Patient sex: M
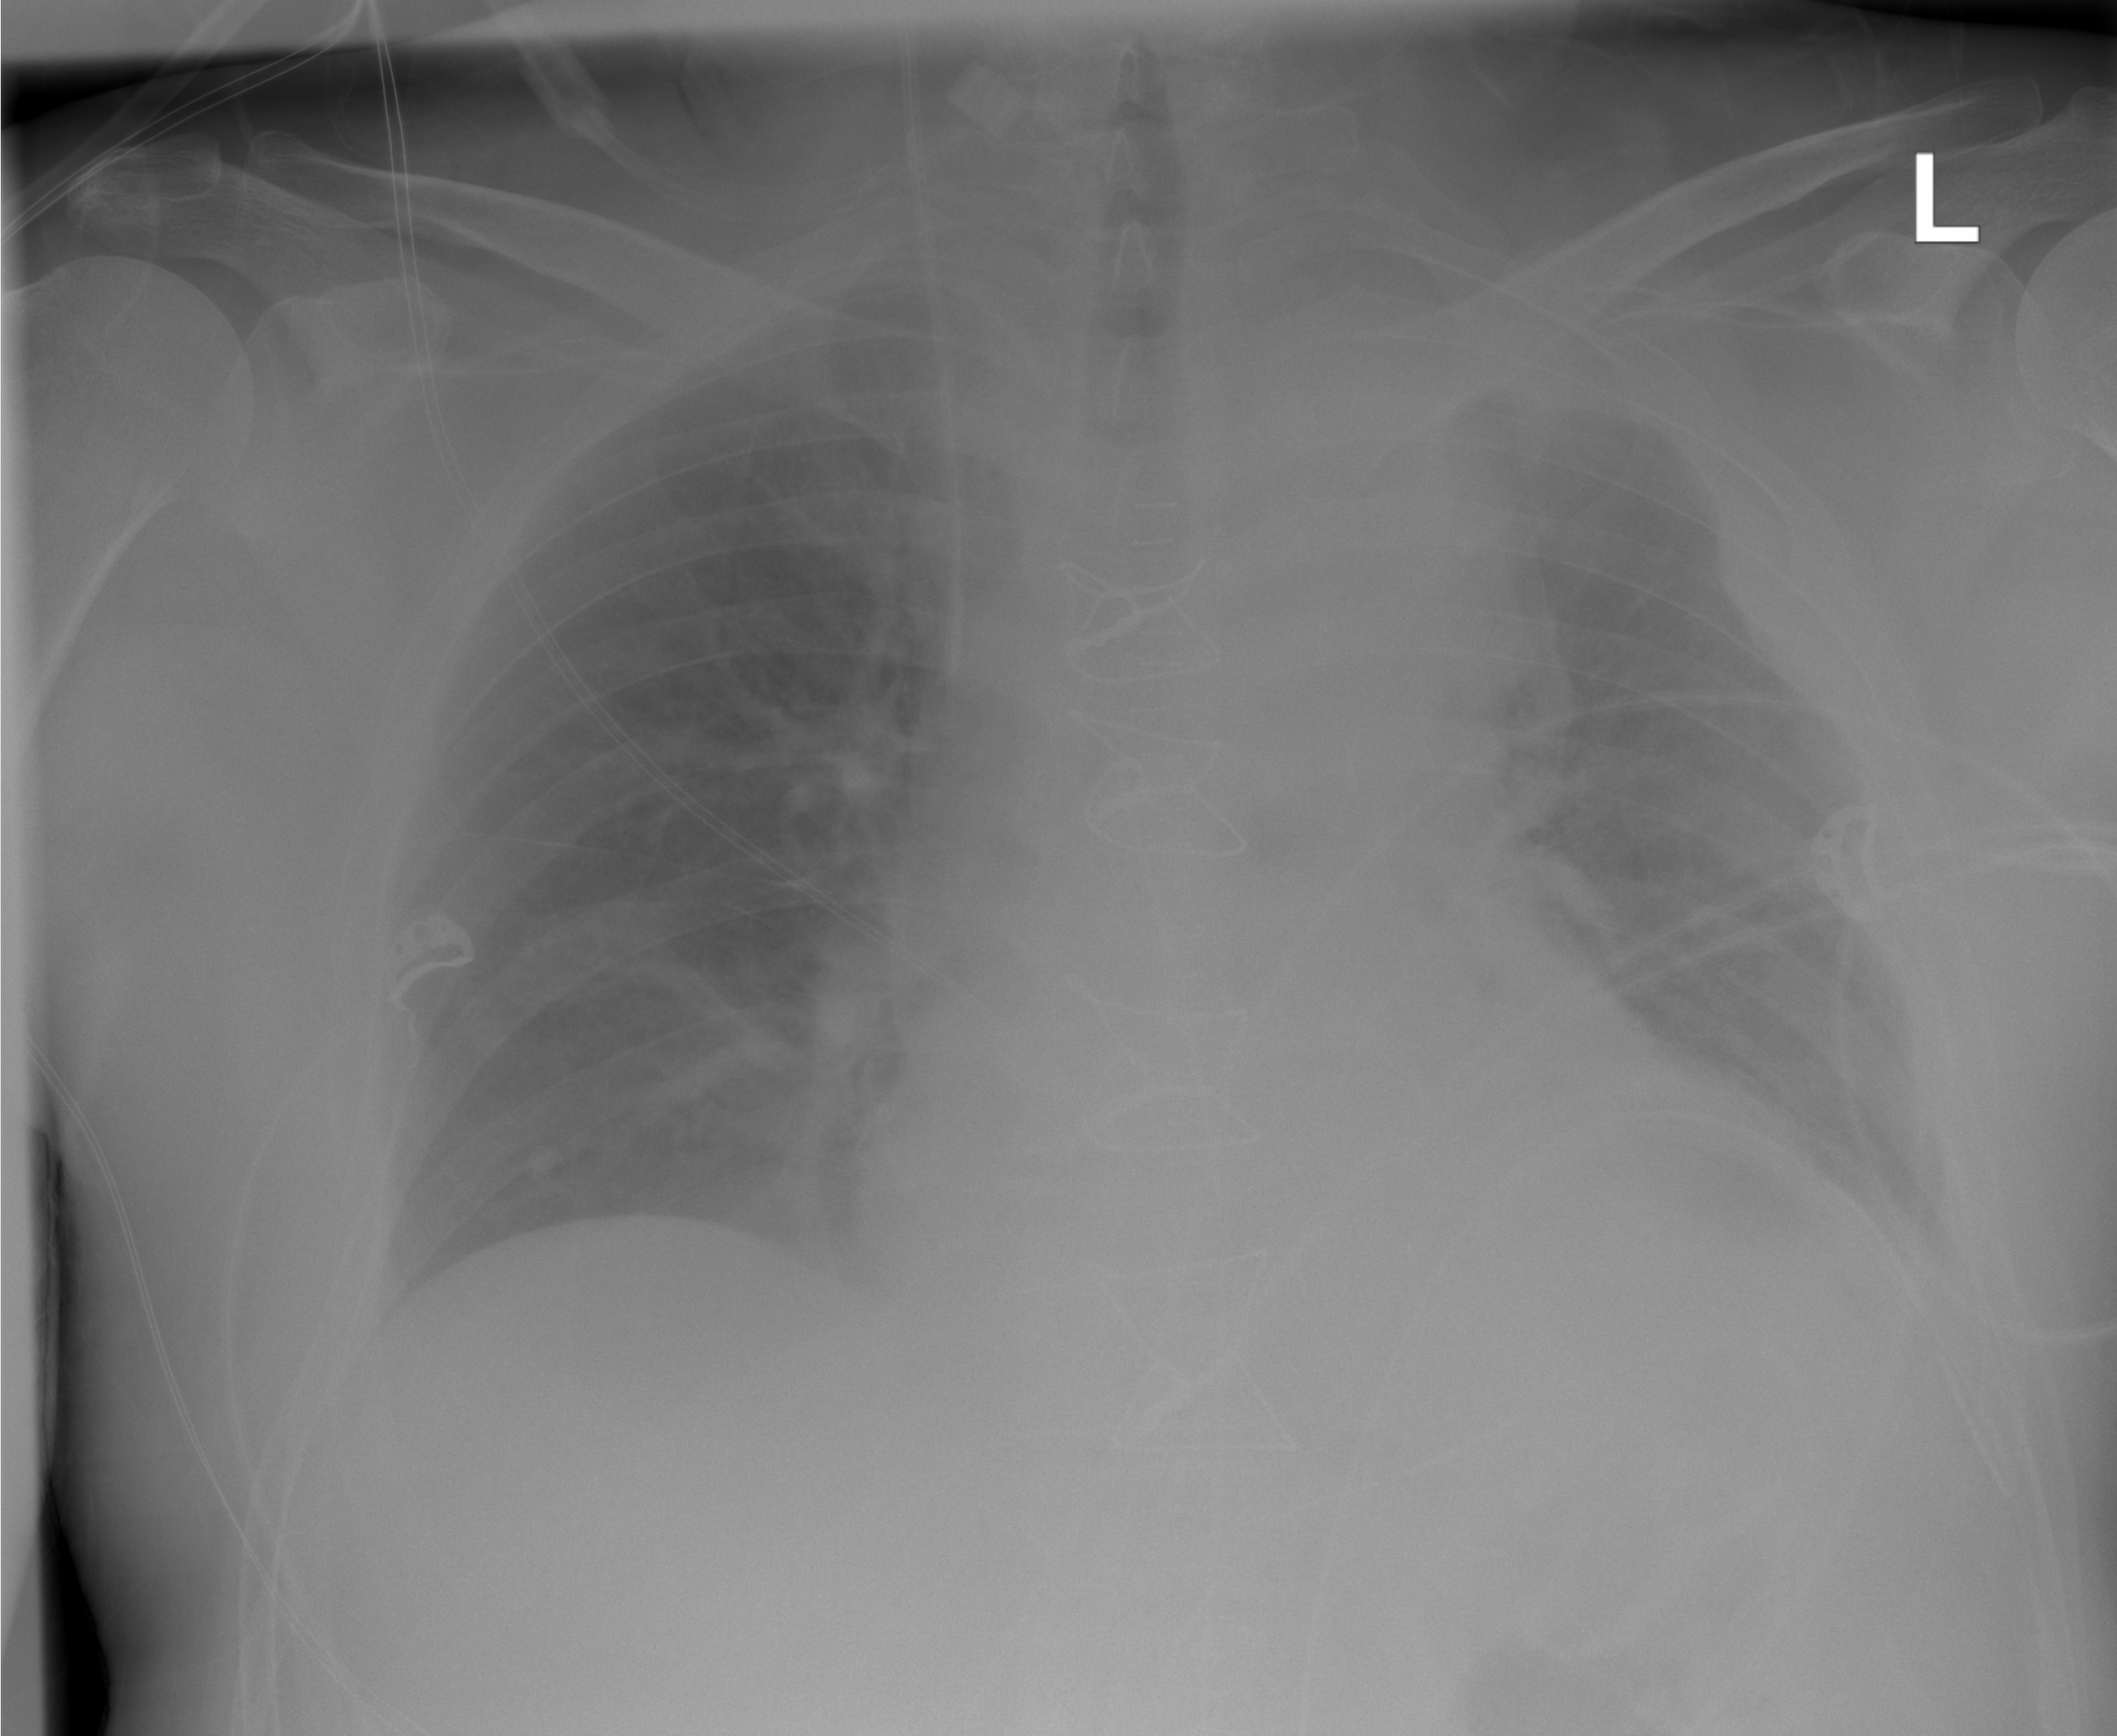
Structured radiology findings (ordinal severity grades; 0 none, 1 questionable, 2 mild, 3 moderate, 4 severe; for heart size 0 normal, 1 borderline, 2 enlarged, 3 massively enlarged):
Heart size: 2
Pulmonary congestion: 1
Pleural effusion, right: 0
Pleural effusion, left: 3
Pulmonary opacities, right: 0
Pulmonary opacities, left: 0
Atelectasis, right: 2
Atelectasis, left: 2